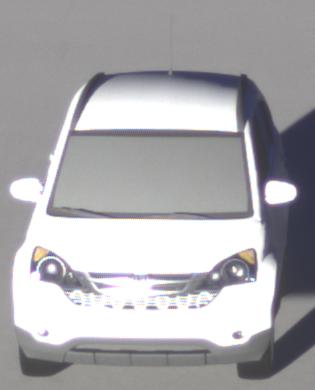
Make: Honda
Model: CR-V
Detailed model: CR-V (III) (04/10 - 10/12)
Model produced from: 2010
Model produced until: 2012
Doors: 5
Color: white
Road condition: dry road
Daytime: sunrise or sunset
Contrast: high contrast